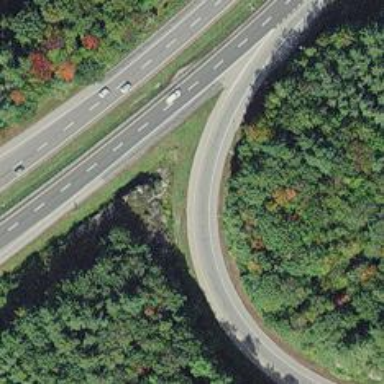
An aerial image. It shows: Asphalt motorway link.